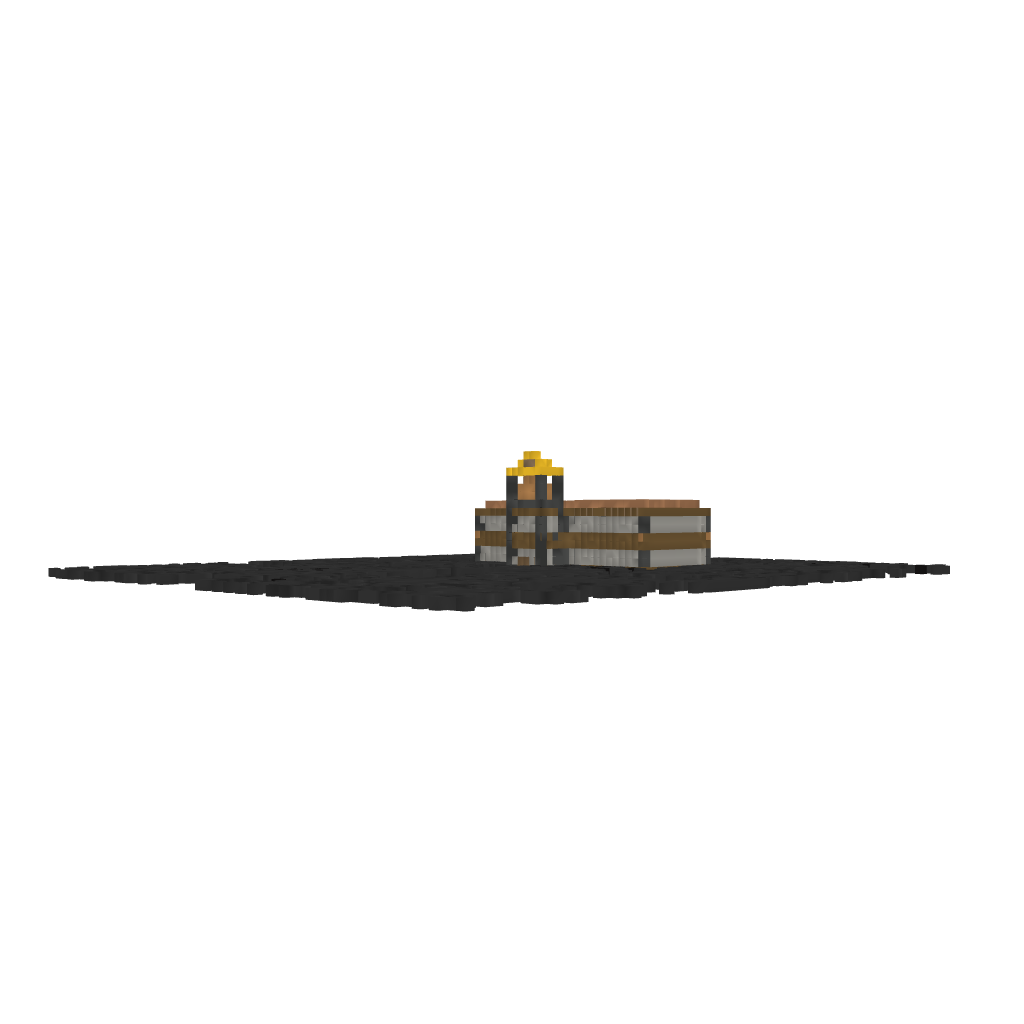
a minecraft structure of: Old Schoolhouse (APOC)